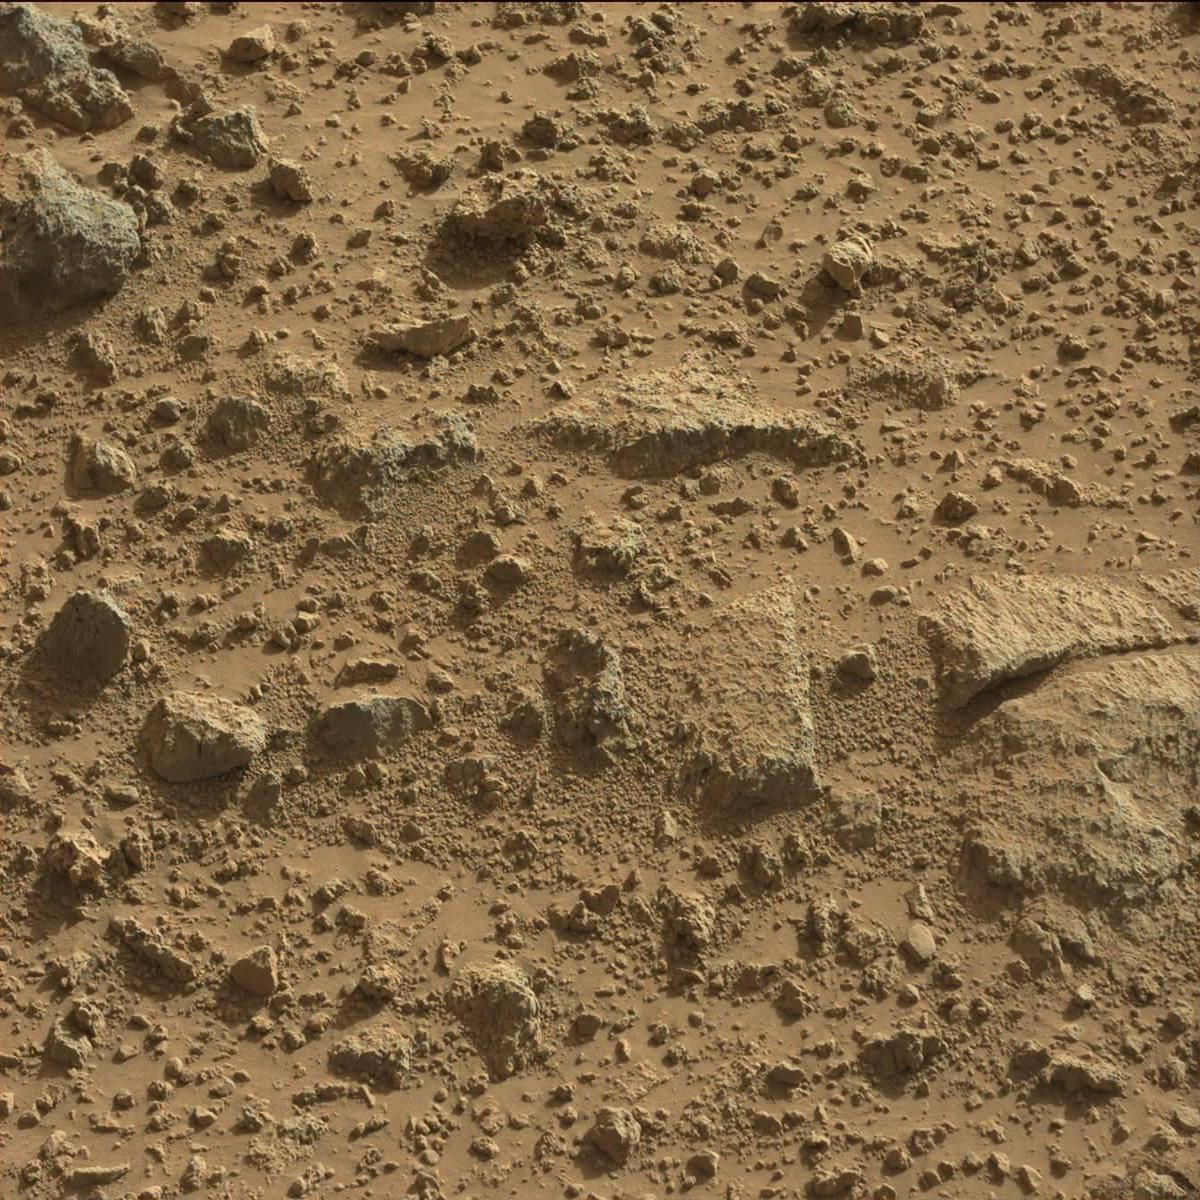
Terrain classes present: Bedrock, Sand / Soil